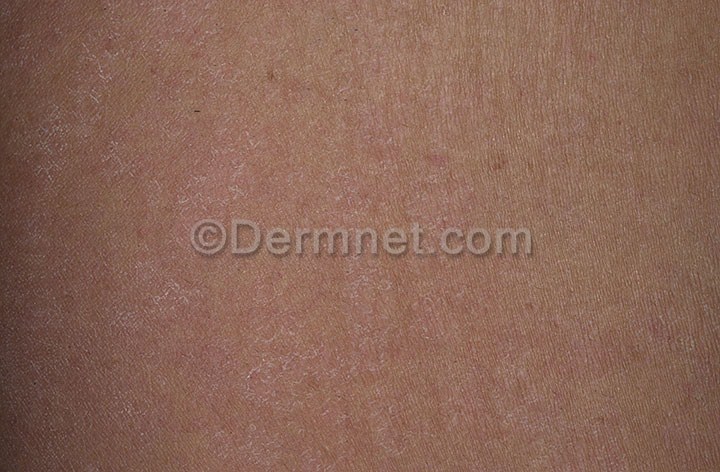
Disease: Tinea Ringworm Candidiasis and other Fungal Infections